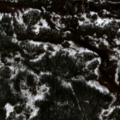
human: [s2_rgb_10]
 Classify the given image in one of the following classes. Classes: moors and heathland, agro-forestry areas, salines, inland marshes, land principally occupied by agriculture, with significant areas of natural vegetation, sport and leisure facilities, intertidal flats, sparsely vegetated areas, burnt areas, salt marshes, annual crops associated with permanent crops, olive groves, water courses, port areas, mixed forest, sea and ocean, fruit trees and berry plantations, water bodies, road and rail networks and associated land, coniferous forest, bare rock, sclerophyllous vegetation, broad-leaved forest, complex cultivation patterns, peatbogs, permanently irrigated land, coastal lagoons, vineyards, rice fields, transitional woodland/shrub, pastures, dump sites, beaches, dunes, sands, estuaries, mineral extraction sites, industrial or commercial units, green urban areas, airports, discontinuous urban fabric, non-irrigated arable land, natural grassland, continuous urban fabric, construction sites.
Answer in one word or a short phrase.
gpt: coniferous forest, peatbogs